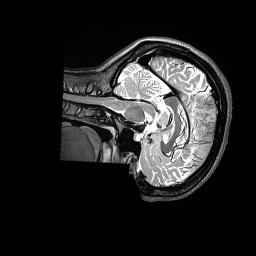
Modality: T2w
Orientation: sagittal
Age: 36
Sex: female
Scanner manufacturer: siemens
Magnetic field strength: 3 T
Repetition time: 3.2 s
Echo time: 0.562 s